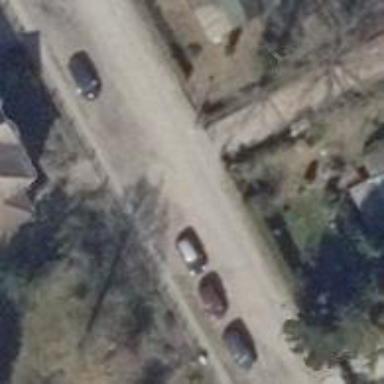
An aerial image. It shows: Residential road with sidewalks on both sides.